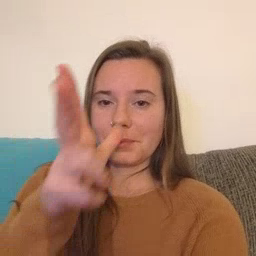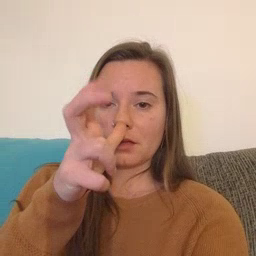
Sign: bug